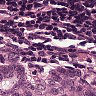
Metastatic tissue present: yes